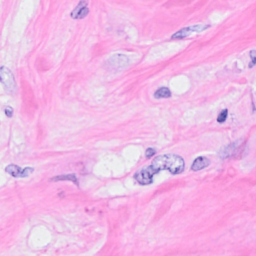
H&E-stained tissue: Breast